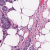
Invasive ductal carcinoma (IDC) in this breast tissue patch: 1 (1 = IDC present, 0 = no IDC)